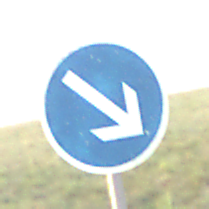
Verkehrszeichen: VorgeschriebeneVorbeifahrtRechts
Umgebung: Outdoor, Nature
Tageszeit: Night
Wetter: Clear
Licht: Natural
Jahreszeit: NotSpecified
Kontrast: HighContrast